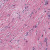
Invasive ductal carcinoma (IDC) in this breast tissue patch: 1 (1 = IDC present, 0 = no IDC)